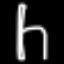
Label: chair